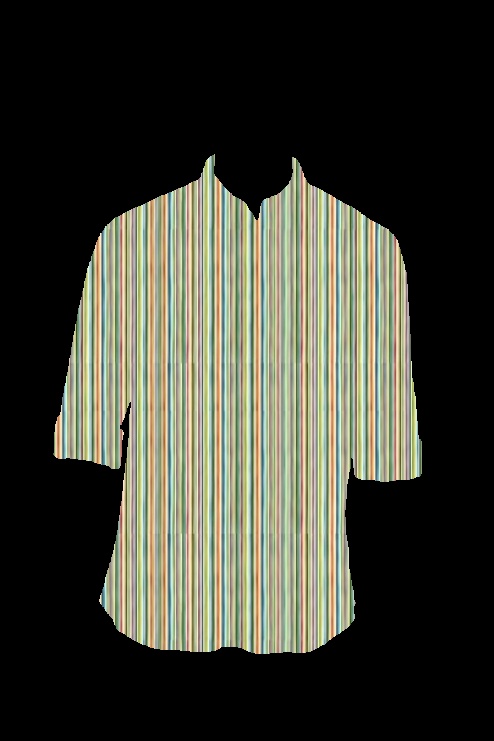
multi stripe tee